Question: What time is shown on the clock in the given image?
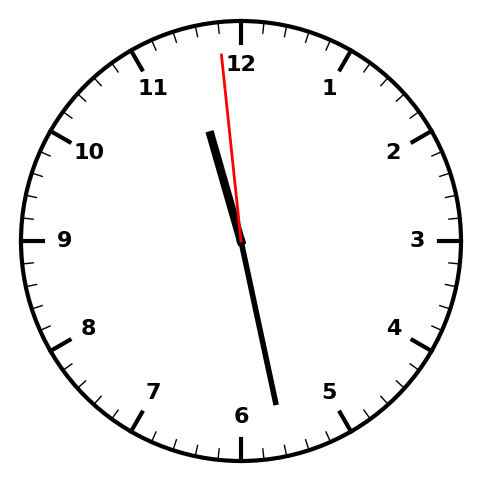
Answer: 11:27:59